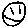
Label: smiley face